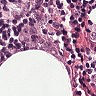
Metastatic tissue present: yes